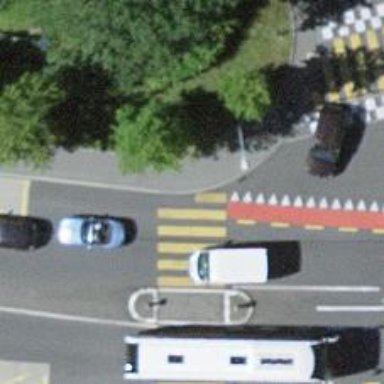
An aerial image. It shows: Kerb serving as barrier.